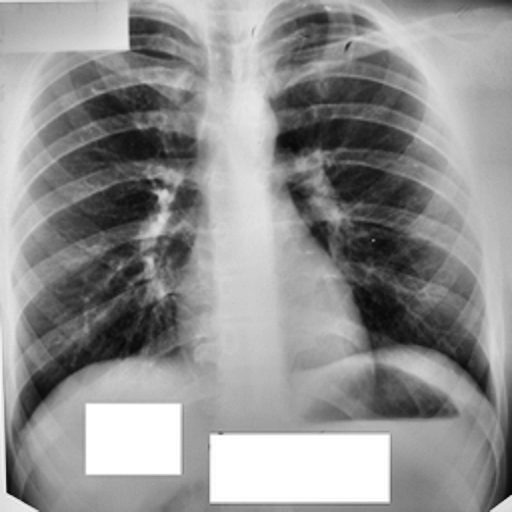
Finding: TUBERCULOSIS